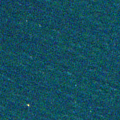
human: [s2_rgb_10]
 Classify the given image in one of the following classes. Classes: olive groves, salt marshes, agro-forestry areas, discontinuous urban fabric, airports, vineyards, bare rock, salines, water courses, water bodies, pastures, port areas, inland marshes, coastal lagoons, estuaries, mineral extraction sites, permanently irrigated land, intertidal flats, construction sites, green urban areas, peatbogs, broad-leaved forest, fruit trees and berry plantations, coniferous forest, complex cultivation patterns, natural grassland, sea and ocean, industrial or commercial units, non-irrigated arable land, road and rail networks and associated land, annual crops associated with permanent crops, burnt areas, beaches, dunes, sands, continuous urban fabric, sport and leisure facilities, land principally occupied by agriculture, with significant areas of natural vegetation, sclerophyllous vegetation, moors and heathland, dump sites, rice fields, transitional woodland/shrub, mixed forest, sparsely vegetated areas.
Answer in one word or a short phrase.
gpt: sea and ocean